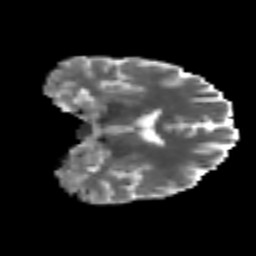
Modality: MD
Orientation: coronal
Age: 36
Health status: ill
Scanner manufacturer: philips
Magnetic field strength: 3 T
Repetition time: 9 s
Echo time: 0.127 s